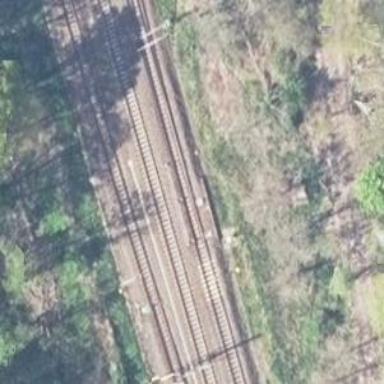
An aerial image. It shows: Railway switch with the turnout side on the right.